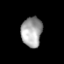
Tissue: prostate
Cell type: Endothelial cells
Senescence score: 0.7024
Nuclear area (px): 605
Mean DAPI intensity: 165.544